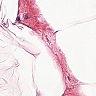
Metastatic tissue present: no